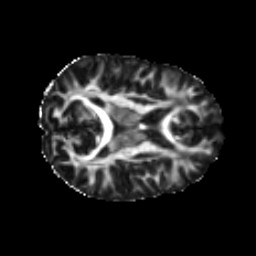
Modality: FA
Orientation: axial
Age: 34
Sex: female
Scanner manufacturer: ge
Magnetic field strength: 3 T
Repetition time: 7.8 s
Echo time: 0.0606 s